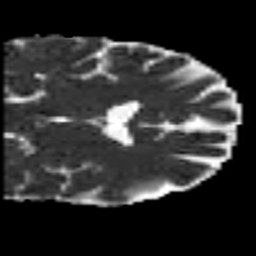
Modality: MD
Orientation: coronal
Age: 49
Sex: male
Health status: healthy
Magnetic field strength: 3 T
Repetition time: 7 s
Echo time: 0.0926 s